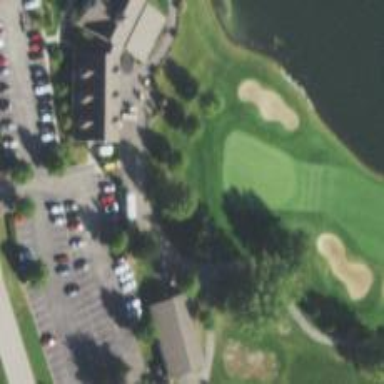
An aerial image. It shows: Path used for both walking and golf.